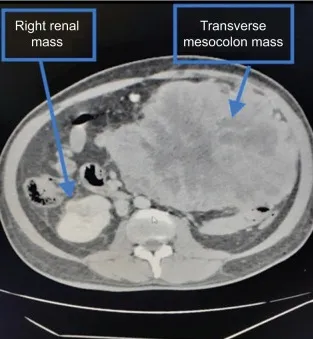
(A-B) Contrast-enhanced CT showing heterogeneously enhancing mass adjacent to the transverse colon and right lower pole kidney mass.
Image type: radiology (ct)